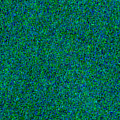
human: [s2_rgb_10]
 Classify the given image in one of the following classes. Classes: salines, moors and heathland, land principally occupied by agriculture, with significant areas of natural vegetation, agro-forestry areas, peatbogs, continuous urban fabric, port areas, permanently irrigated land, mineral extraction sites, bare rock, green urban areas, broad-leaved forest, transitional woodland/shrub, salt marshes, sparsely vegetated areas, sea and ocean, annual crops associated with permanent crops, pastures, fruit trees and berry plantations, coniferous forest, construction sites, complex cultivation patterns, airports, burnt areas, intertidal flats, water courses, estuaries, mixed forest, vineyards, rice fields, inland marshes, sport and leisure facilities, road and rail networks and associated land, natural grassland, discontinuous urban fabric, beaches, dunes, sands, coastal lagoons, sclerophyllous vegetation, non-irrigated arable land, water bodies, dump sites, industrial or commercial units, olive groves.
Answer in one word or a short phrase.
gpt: sea and ocean